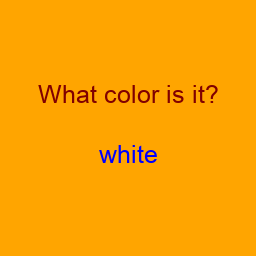
Color: blue
Color name shown: white
Background color: orange
Question text color: maroon